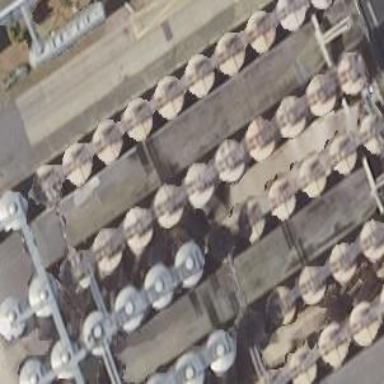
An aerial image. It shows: Storage tank that is man-made.